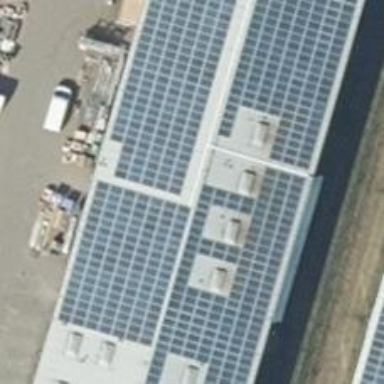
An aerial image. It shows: Small solar photovoltaic panel generator is producing electricity.